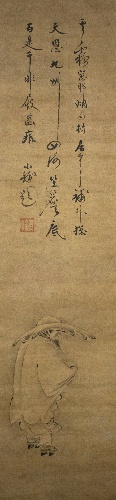
Title: 東坡戴笠図|Su Dongpo in a Borrowed Hat
Artist: Unidentified|Osen Keisan
Artist bio: |Japanese, 1429–1493
Date: late 15th century
Object type: Hanging scroll
Classification: Paintings
Medium: Hanging scroll; ink on paper
Culture: Japan
Period: Muromachi period (1392–1573)
Dimensions: Image: 30 5/16 × 7 1/2 in. (77 × 19 cm)
Overall with mounting: 59 1/16 × 11 7/8 in. (150 × 30.2 cm)
Overall with knobs: 59 1/16 × 13 9/16 in. (150 × 34.4 cm)
Department: Asian Art
Credit line: Mary and Cheney Cowles Collection, Gift of Mary and Cheney Cowles, 2018
Accession year: 2018
Repository: Metropolitan Museum of Art, New York, NY